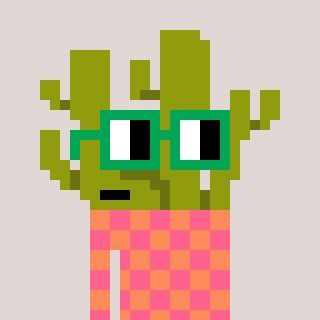
a pixel art character with square green glasses, a cactus-shaped head and a peachy-colored body on a warm background